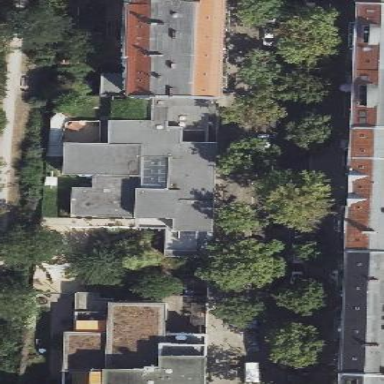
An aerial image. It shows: Part of kindergarten building.